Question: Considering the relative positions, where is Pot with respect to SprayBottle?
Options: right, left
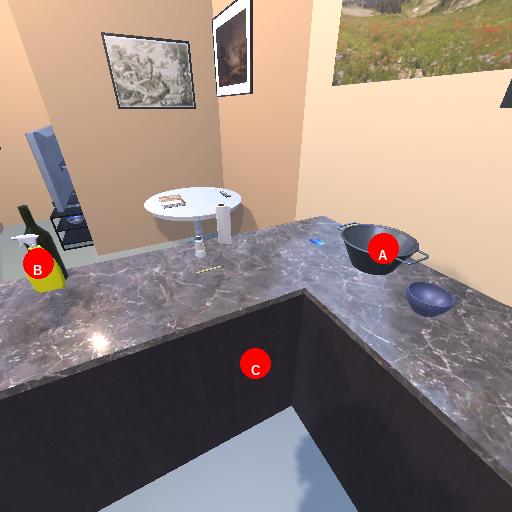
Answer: right